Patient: sex F, age 43
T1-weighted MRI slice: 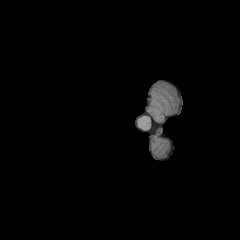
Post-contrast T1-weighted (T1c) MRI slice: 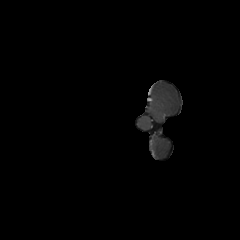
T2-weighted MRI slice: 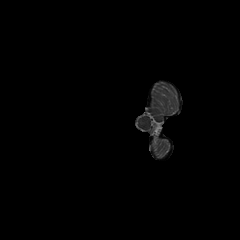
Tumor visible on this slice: no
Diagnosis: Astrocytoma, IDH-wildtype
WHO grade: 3